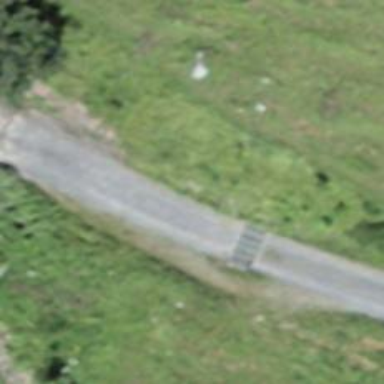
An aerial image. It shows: Cattle grid barrier.